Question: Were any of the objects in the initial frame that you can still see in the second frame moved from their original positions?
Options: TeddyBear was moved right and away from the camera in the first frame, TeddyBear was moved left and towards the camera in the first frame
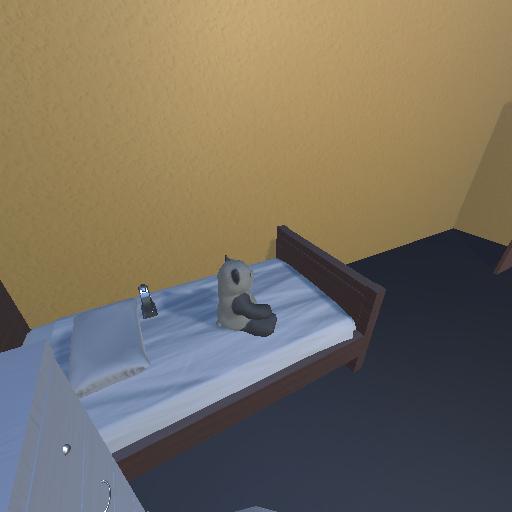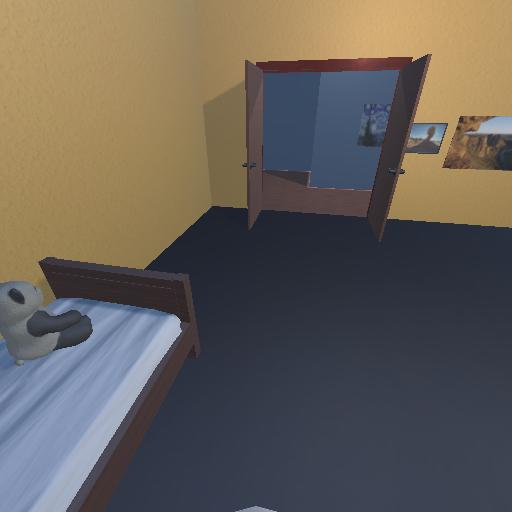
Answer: TeddyBear was moved right and away from the camera in the first frame